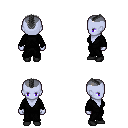
a pixel art fantasy rpg character, female body template, dark elf, purple skin, gray robe, magenta pants, gray short mohawk hairstyle, black shoes, four views (front, back, left, right), 2x2 character sprite sheet, small pixel art, hard edges, no anti-aliasing